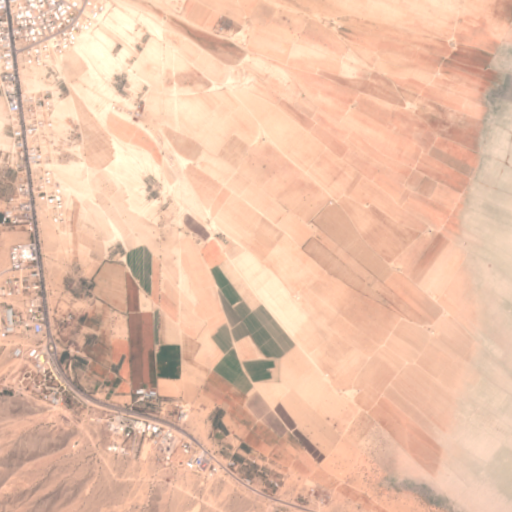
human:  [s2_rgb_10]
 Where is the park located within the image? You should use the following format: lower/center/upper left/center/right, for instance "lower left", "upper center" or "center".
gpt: The park is located in the lower left of the image.
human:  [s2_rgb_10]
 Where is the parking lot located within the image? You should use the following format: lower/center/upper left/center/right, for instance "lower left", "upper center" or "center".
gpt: The parking lot is located in the lower left of the image.
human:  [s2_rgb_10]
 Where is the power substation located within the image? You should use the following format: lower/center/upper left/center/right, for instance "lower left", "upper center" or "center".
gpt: The power substation is located in the center left of the image.
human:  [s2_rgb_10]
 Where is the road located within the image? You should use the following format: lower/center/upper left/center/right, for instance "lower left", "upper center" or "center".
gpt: There is no road in the image.